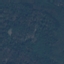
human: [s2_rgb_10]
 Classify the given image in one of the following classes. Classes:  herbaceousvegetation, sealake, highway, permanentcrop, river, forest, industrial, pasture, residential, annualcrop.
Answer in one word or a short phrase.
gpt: Forest